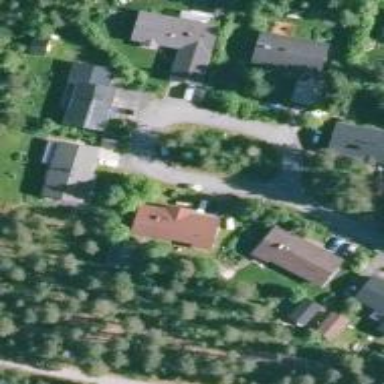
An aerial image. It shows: Residential road.